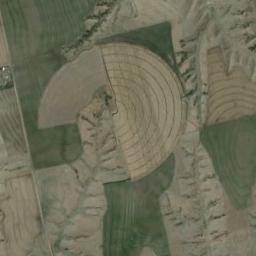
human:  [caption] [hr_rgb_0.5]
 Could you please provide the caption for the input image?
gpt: There are some bare circle farmland in the green land .

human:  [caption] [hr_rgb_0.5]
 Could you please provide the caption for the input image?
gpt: A tan semicircular farmland .

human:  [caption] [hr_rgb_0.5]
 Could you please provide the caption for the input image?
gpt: A khaki circular farmland is on the wasteland .

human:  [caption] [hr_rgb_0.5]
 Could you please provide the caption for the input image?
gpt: Round fields are the same size .

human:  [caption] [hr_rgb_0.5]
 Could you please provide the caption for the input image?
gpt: A yellow circular farmlands with some green farmlands around .